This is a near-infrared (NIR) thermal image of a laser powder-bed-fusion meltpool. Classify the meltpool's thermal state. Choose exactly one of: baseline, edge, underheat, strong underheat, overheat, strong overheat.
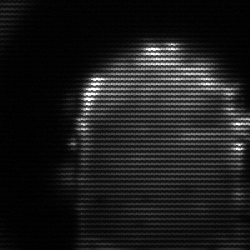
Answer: baseline